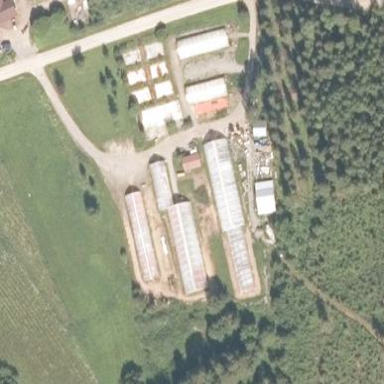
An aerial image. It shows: Area dedicated to greenhouse horticulture.